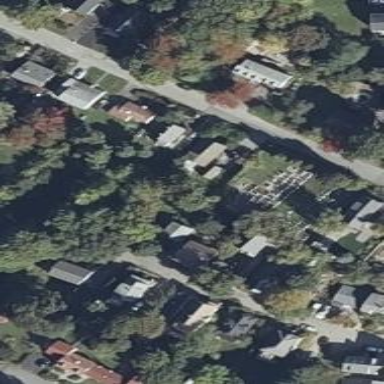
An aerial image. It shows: Cemetery.